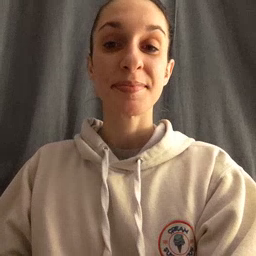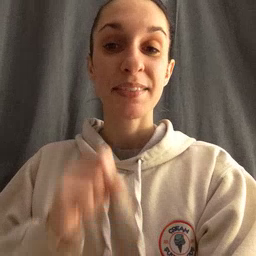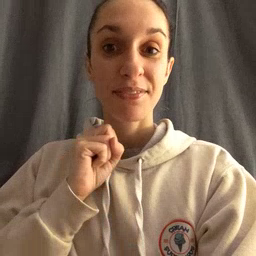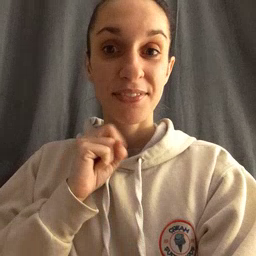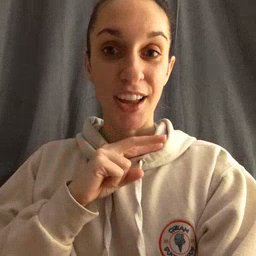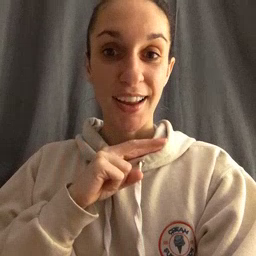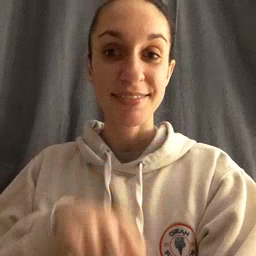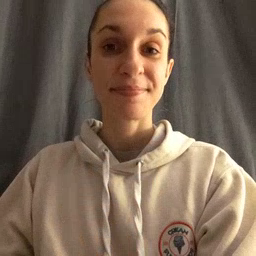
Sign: frog